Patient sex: M
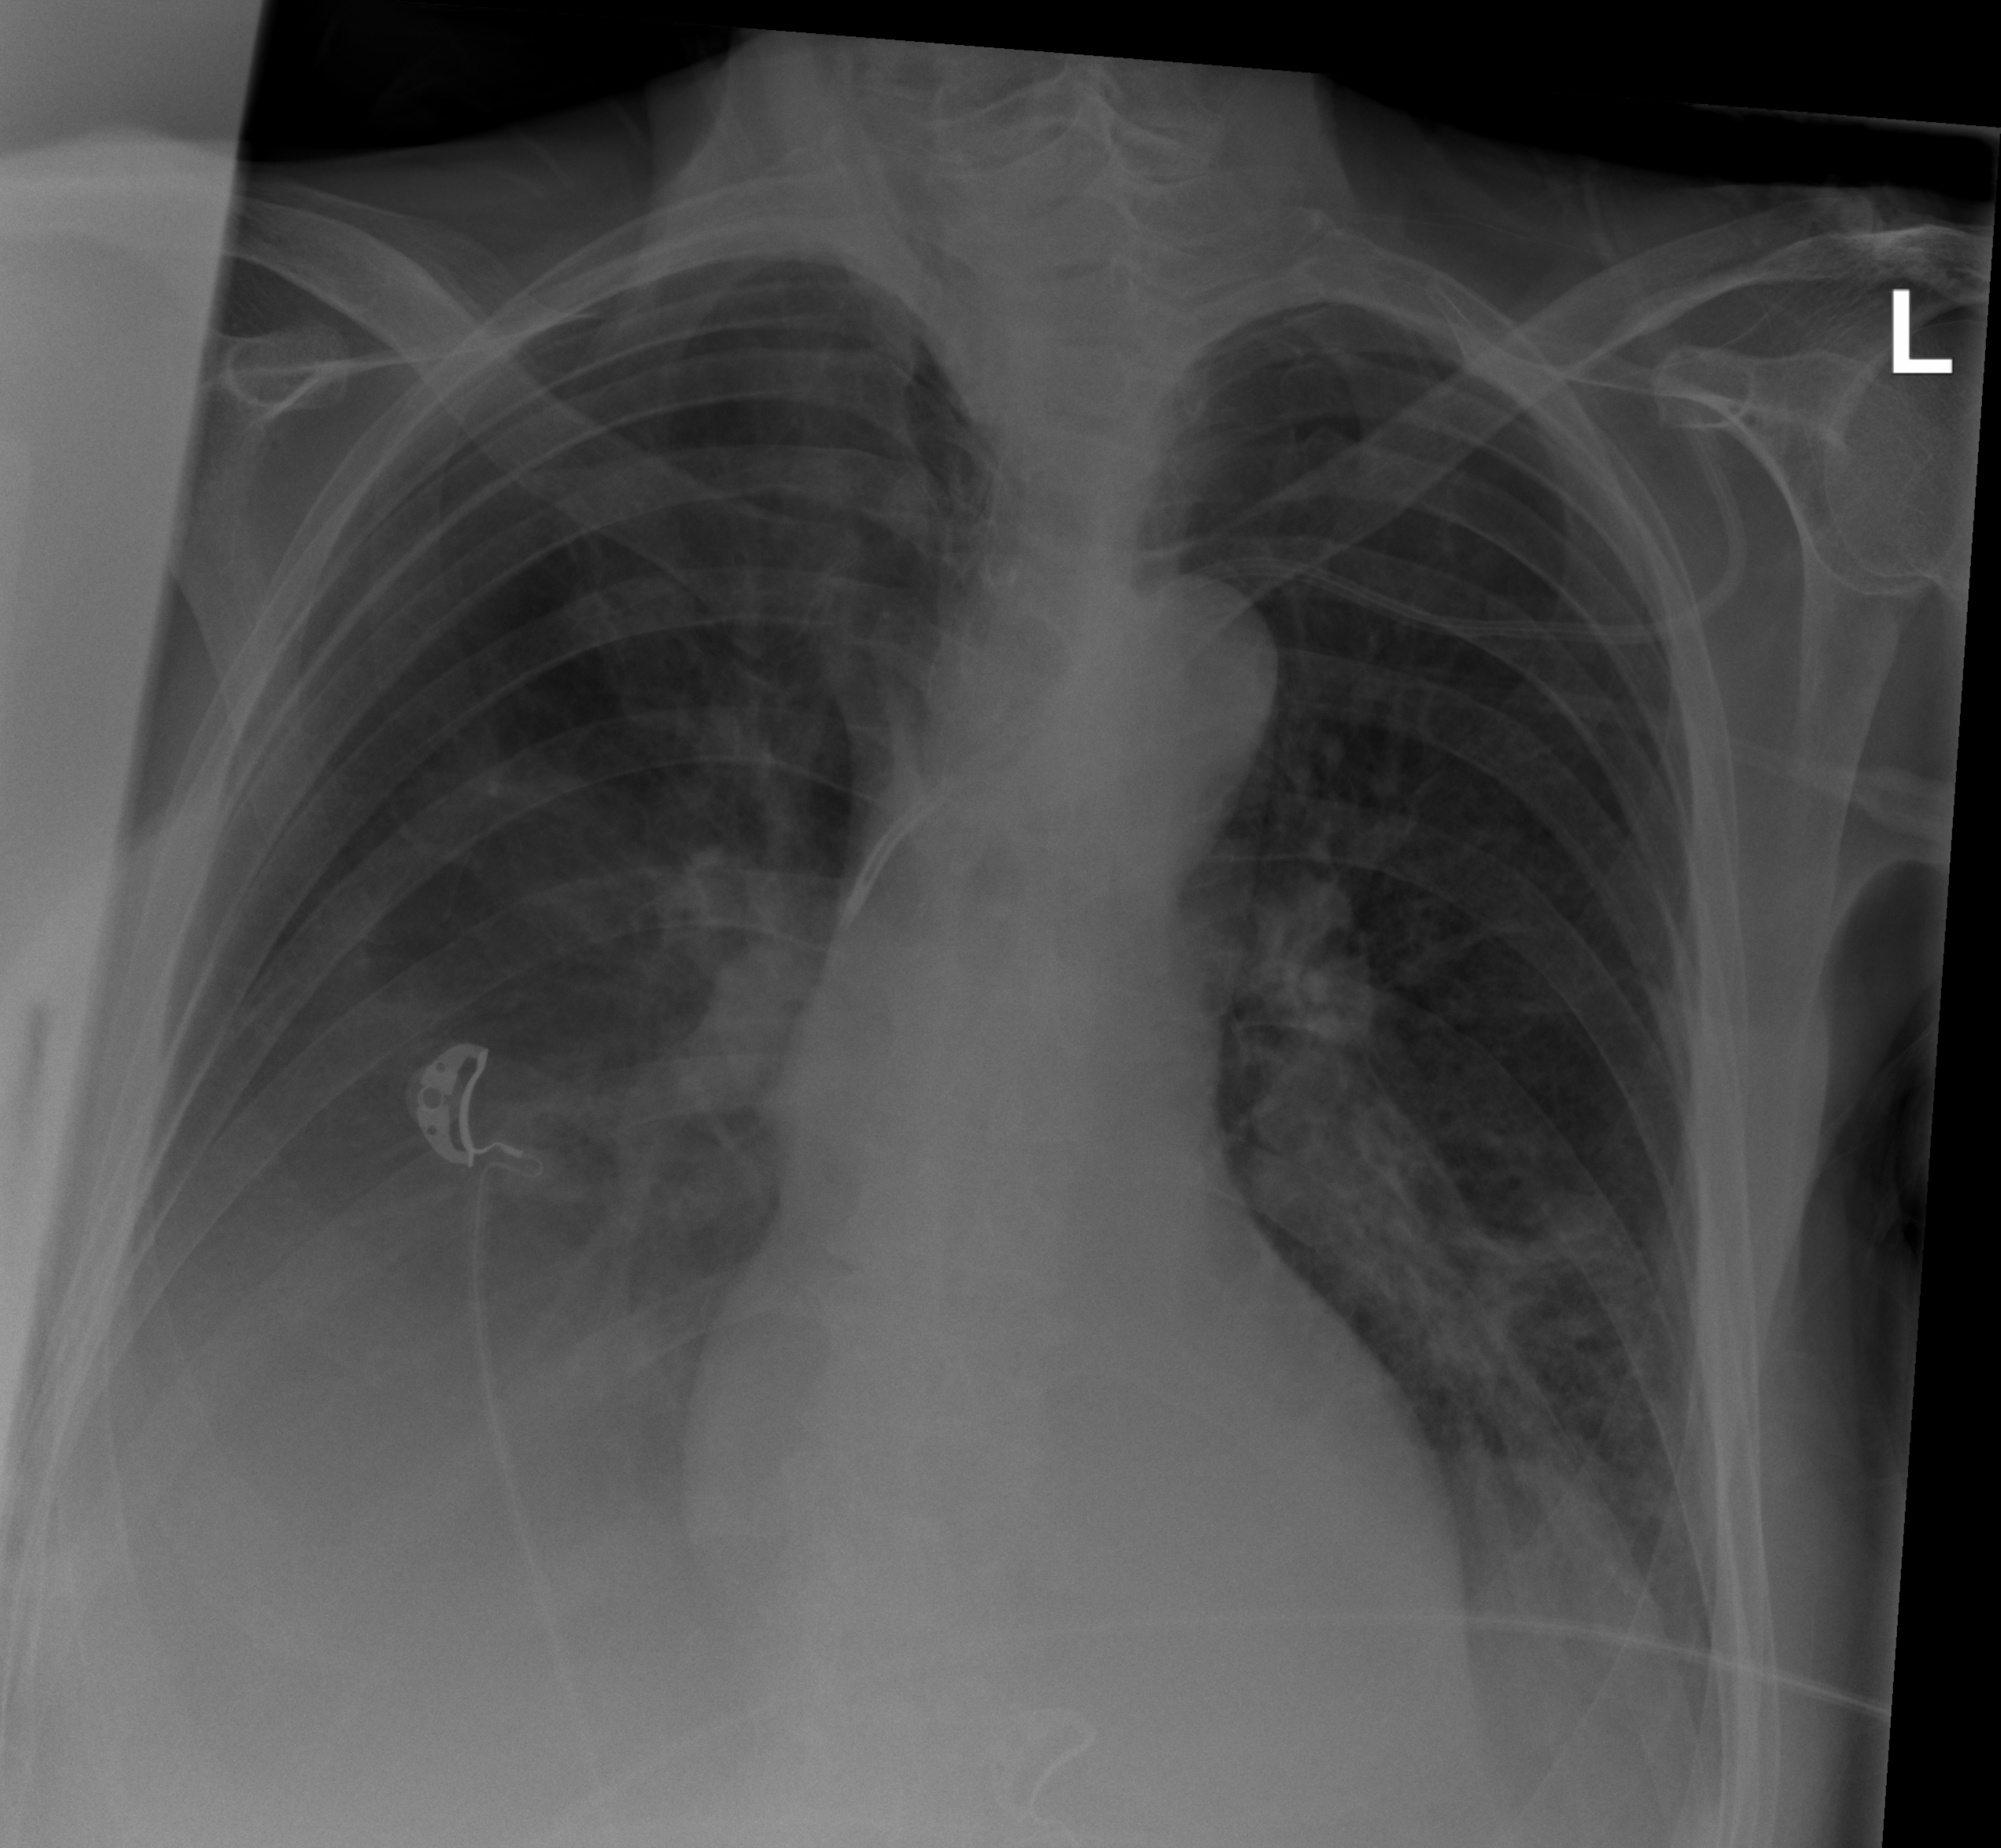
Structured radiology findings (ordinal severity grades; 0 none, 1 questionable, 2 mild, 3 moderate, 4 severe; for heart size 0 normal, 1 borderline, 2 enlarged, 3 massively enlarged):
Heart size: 0
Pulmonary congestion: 2
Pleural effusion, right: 3
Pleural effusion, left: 2
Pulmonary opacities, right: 2
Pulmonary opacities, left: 2
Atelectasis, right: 2
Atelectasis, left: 2